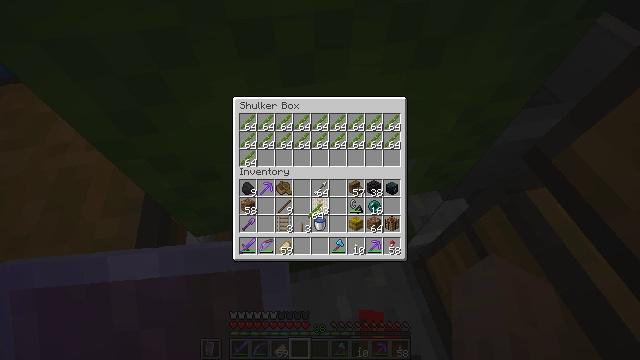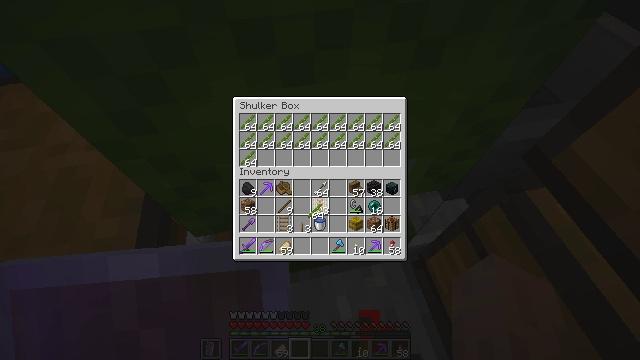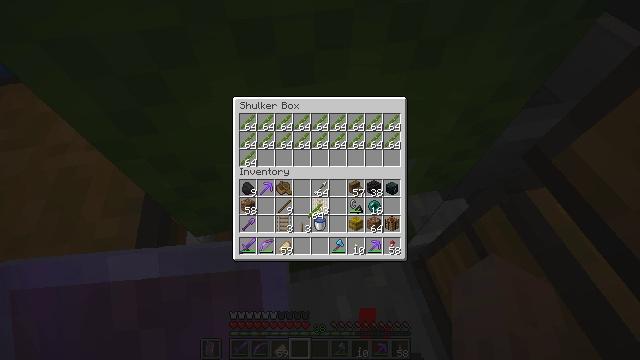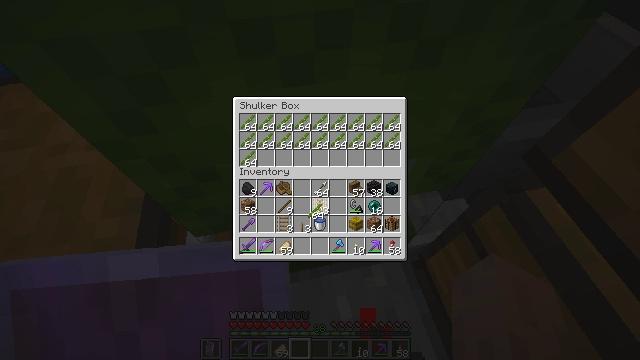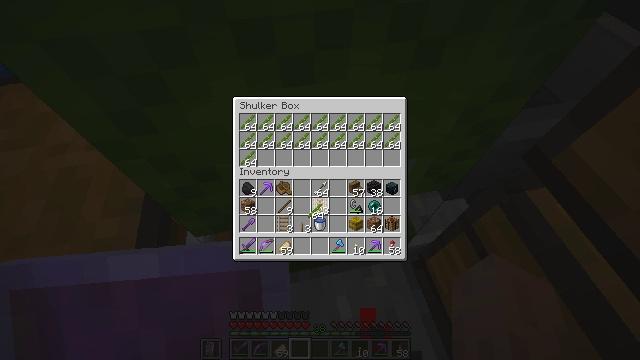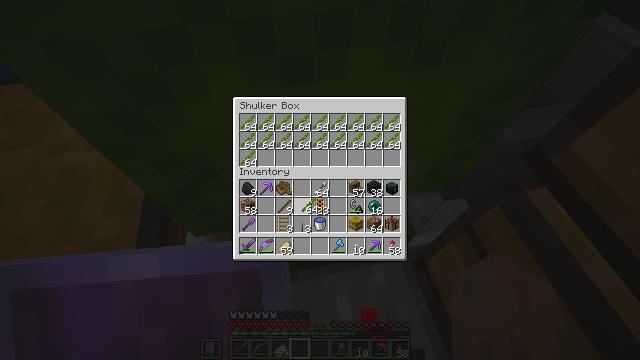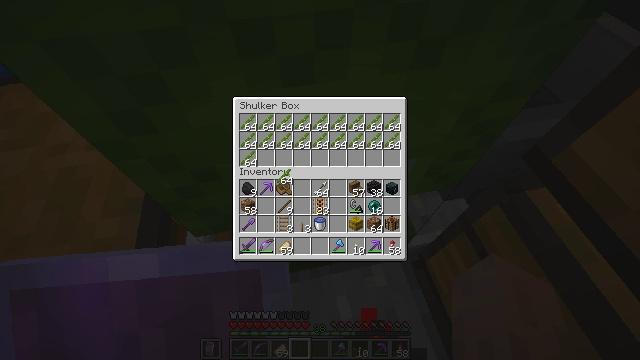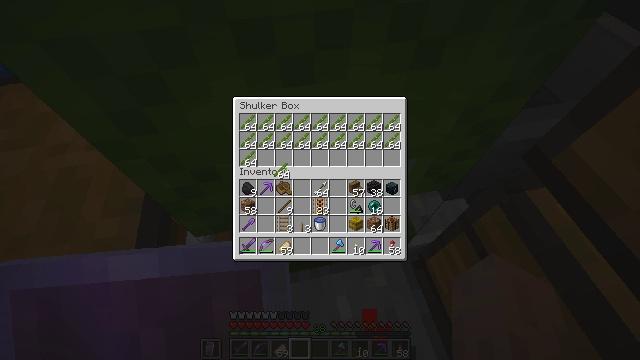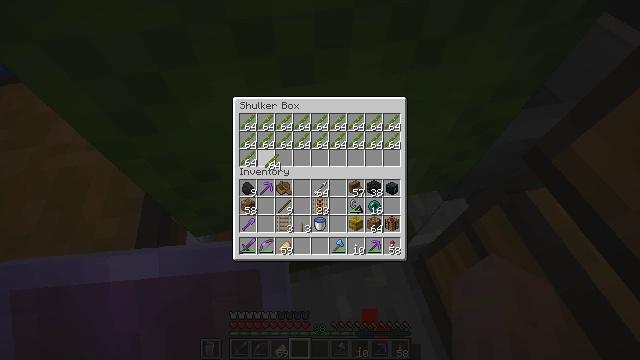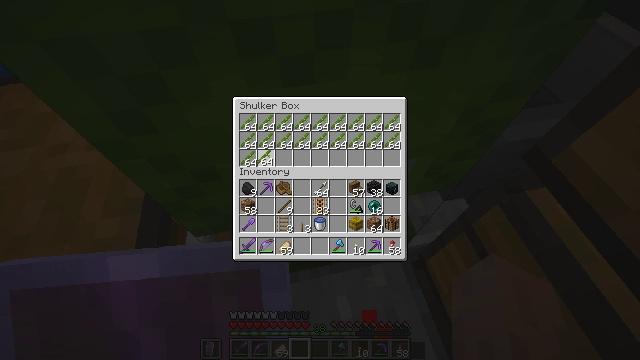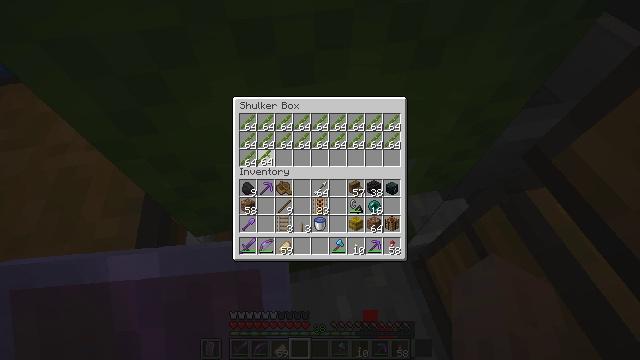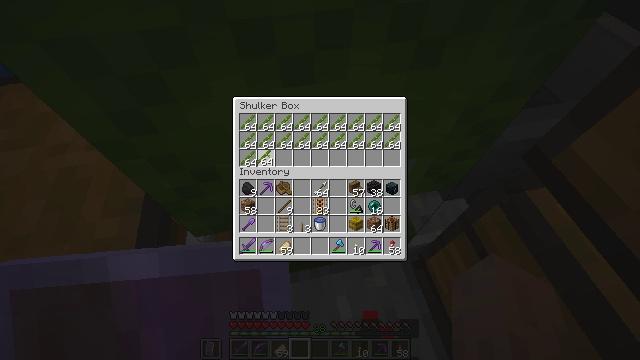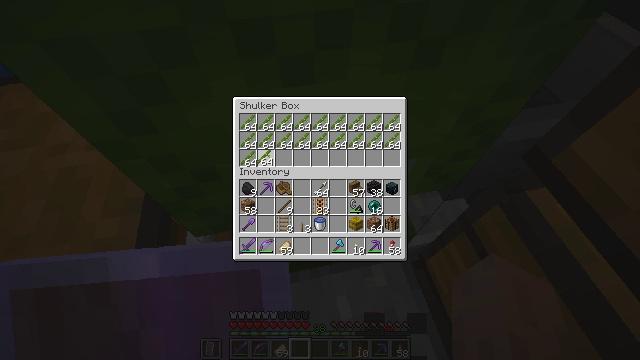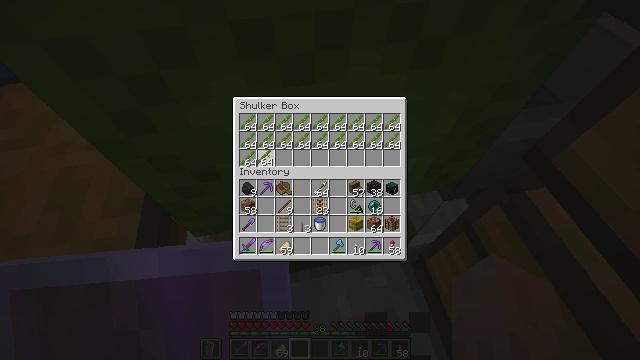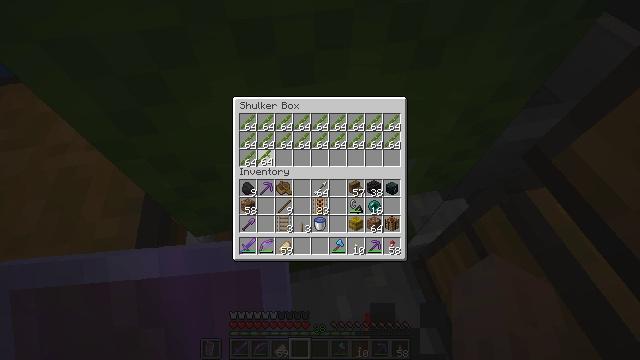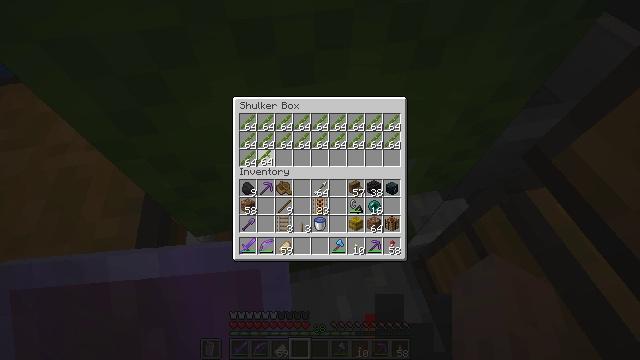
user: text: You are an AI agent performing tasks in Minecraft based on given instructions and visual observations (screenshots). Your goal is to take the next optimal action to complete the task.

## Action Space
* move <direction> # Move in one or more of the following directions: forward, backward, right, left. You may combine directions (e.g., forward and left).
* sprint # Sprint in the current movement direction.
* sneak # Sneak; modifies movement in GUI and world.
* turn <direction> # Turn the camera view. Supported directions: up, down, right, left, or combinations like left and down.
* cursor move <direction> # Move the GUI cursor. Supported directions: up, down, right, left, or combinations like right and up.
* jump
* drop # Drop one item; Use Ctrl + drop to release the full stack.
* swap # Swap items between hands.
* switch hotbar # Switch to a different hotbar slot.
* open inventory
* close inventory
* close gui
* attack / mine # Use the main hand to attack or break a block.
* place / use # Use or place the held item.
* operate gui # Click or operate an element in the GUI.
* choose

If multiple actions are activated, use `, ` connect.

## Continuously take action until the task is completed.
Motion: motion action
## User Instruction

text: Break the lime shulker box to relocate it.
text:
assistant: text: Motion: sneak
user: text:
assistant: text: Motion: sneak
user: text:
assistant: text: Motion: sneak
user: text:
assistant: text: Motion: sneak
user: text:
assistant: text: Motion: sneak
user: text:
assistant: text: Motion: sneak, turn left and up
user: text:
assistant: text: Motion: sneak
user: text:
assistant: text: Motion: sneak, turn left and up
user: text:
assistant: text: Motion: turn left
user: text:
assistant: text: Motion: no_op
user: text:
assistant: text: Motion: no_op
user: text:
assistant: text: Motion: no_op
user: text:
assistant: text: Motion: attack / mine
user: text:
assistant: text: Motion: attack / mine
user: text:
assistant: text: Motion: attack / mine
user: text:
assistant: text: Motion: attack / mine
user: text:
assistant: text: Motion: no_op
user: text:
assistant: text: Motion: no_op
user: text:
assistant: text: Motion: no_op
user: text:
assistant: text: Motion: no_op
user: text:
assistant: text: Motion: no_op
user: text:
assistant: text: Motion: no_op
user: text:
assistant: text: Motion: no_op
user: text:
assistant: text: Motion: no_op
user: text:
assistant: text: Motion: no_op
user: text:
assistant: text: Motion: no_op
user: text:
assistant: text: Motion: turn right and up
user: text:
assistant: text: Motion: turn right and up
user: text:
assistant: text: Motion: turn right
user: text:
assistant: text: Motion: turn right